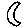
Label: moon